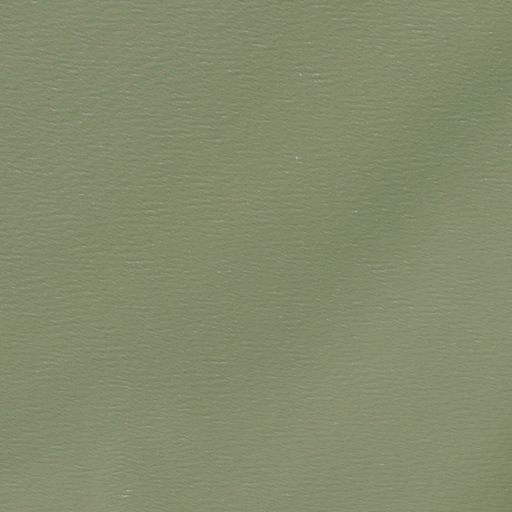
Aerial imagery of gap in Texas named Frankland Pass containing only open water